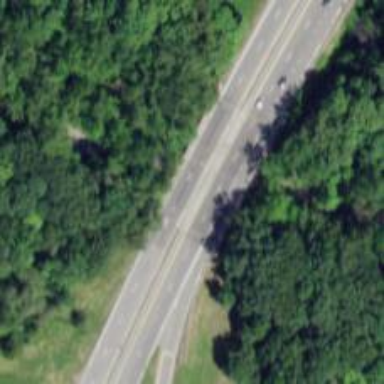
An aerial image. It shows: Asphalt bridge over expressway trunk road.